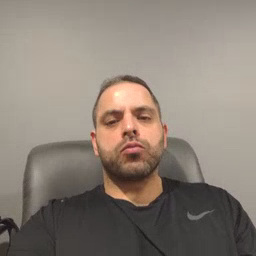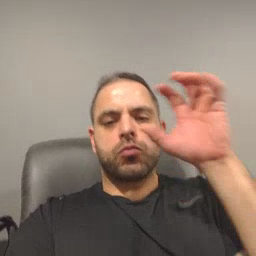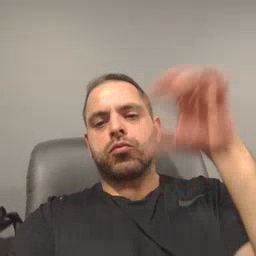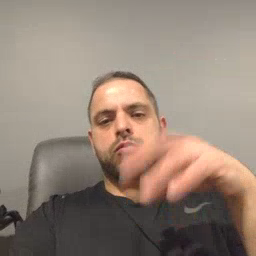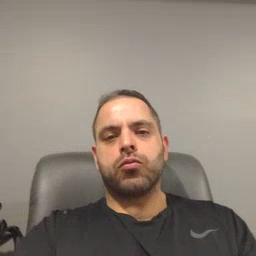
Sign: rain